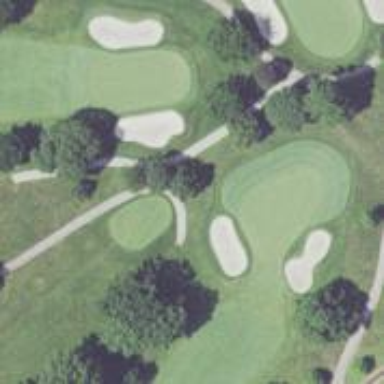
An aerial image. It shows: Service road designated as golf cart path.